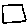
Label: square